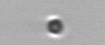
Label: nanoplankton_mix